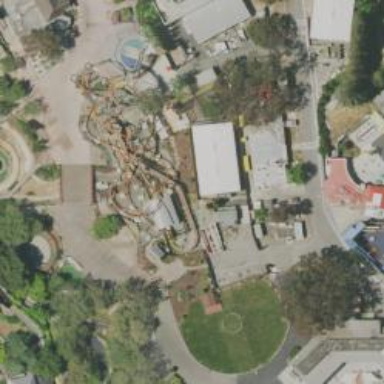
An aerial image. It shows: Thrilling roller coaster attraction.